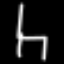
Label: chair